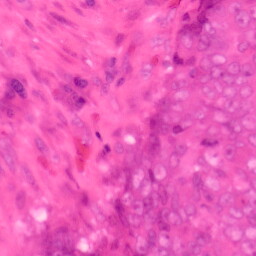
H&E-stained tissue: Colon